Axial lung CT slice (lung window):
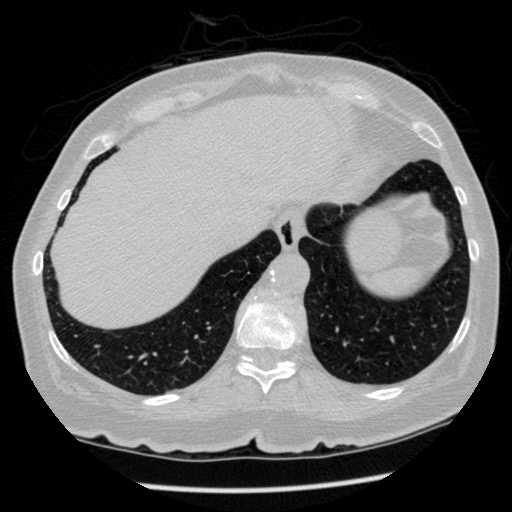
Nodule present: no